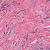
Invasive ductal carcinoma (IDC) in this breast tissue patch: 1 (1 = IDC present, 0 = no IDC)